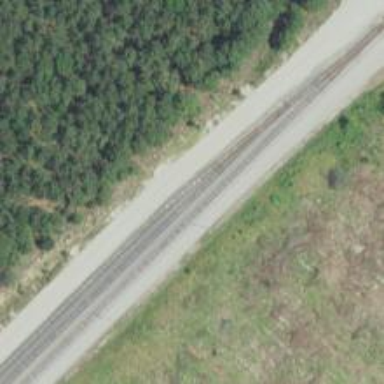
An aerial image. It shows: Railway yard used for servicing trains.